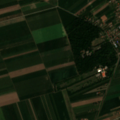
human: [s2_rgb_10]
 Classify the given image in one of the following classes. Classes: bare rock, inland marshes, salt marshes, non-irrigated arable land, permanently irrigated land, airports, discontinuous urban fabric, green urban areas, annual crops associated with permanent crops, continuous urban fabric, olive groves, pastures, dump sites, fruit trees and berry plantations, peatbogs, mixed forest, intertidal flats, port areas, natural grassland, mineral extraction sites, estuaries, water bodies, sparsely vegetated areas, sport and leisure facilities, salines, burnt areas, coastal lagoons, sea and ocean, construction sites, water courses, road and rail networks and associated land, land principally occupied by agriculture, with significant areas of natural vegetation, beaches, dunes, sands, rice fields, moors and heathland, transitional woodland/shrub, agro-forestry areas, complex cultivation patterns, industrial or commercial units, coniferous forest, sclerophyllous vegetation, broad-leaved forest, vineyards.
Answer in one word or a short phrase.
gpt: sport and leisure facilities, non-irrigated arable land, complex cultivation patterns